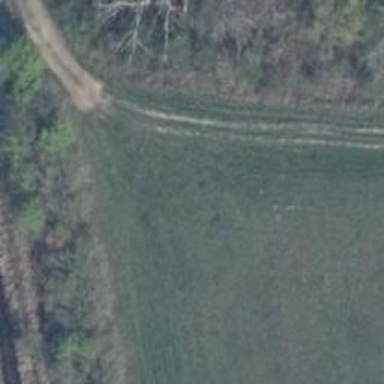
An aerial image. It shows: Track road with grade4 tracktype.